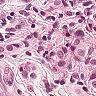
Metastatic tissue present: yes